Interaction volume radius: 10 \u00c5
Interaction volume height: 10 \u00c5
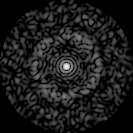
Disorder parameter: 0.8415